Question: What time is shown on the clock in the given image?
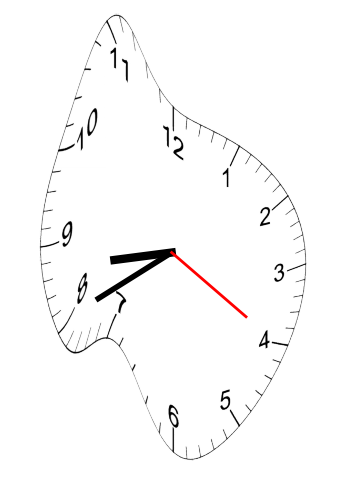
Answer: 08:40:20